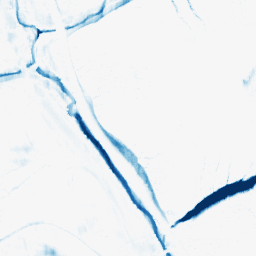
Category: morphological
Decomposition family: morphological_ellipse
Decomposition parameters: operation: closing
width: 20
height: 5
Upsampling method: sinc_hamming
Upsampling parameters: scale: 2
kernel_size: 16
Upsampling scale: 2